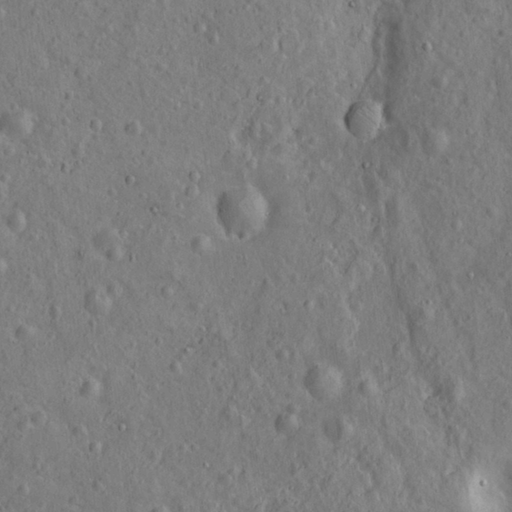
Classes present: Background, Cone